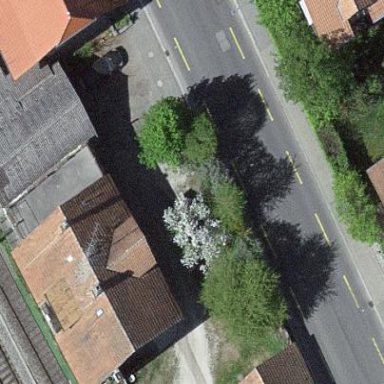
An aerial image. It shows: Residential building.